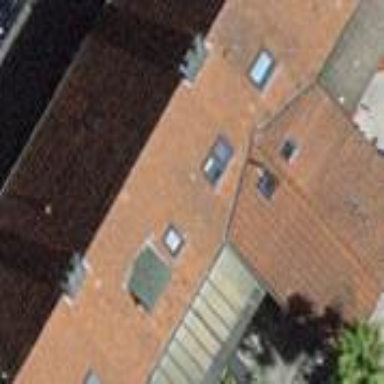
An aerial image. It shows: Terrace building.